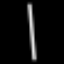
Label: line